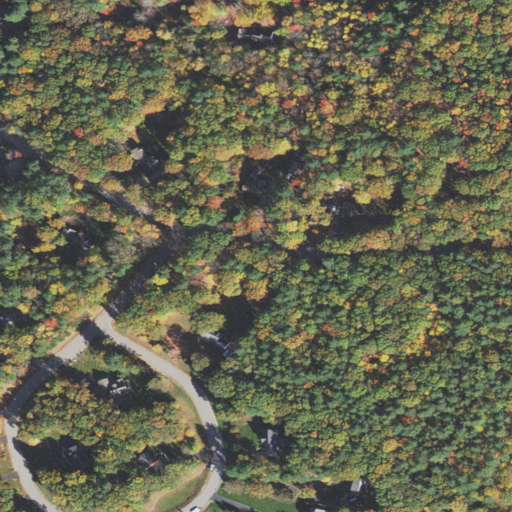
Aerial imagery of mountain in New Hampshire named Mitchell Hill containing deciduous forest, mixed forest, open development, evergreen forest, low intensity development, and medium intensity development